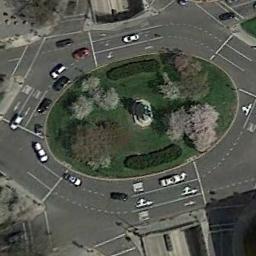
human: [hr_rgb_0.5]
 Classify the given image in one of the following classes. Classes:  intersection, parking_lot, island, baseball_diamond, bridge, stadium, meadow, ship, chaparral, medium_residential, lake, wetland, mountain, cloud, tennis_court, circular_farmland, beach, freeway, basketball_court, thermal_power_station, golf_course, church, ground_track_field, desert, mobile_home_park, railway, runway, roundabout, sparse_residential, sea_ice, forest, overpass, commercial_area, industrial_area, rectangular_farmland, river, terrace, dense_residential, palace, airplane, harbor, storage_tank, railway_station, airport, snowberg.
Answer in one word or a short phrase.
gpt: roundabout